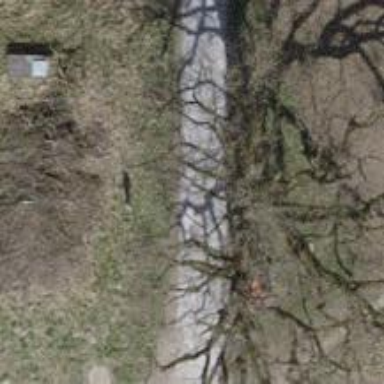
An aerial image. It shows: Historic wayside cross.